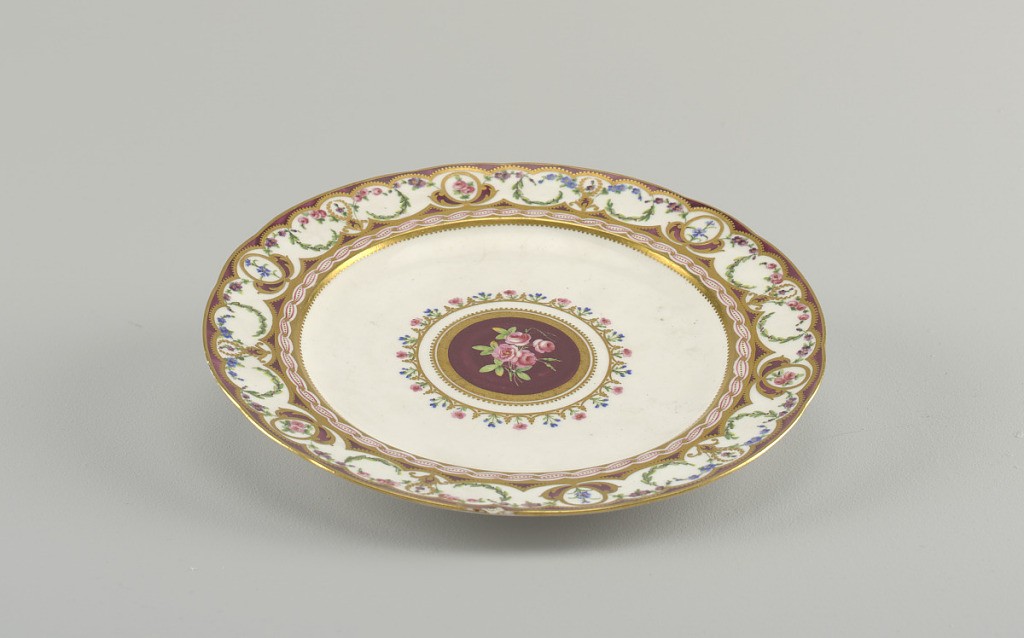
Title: Plate, from the "Eden" Service (One of Sixteen)
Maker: Sèvres Porcelain Manufactory, French, established 1756
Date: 1787
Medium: soft paste porcelain, vitreous enamel, gold
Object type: plate
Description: Circular molded plate with broad rim painted in purple ground with continuous enameled and gilded floral swags in blue, pink, and green, with gilded scallops. Center with floral border, gilded edge, and central spray ofroses against purple ground.